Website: home-depot
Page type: billing-address
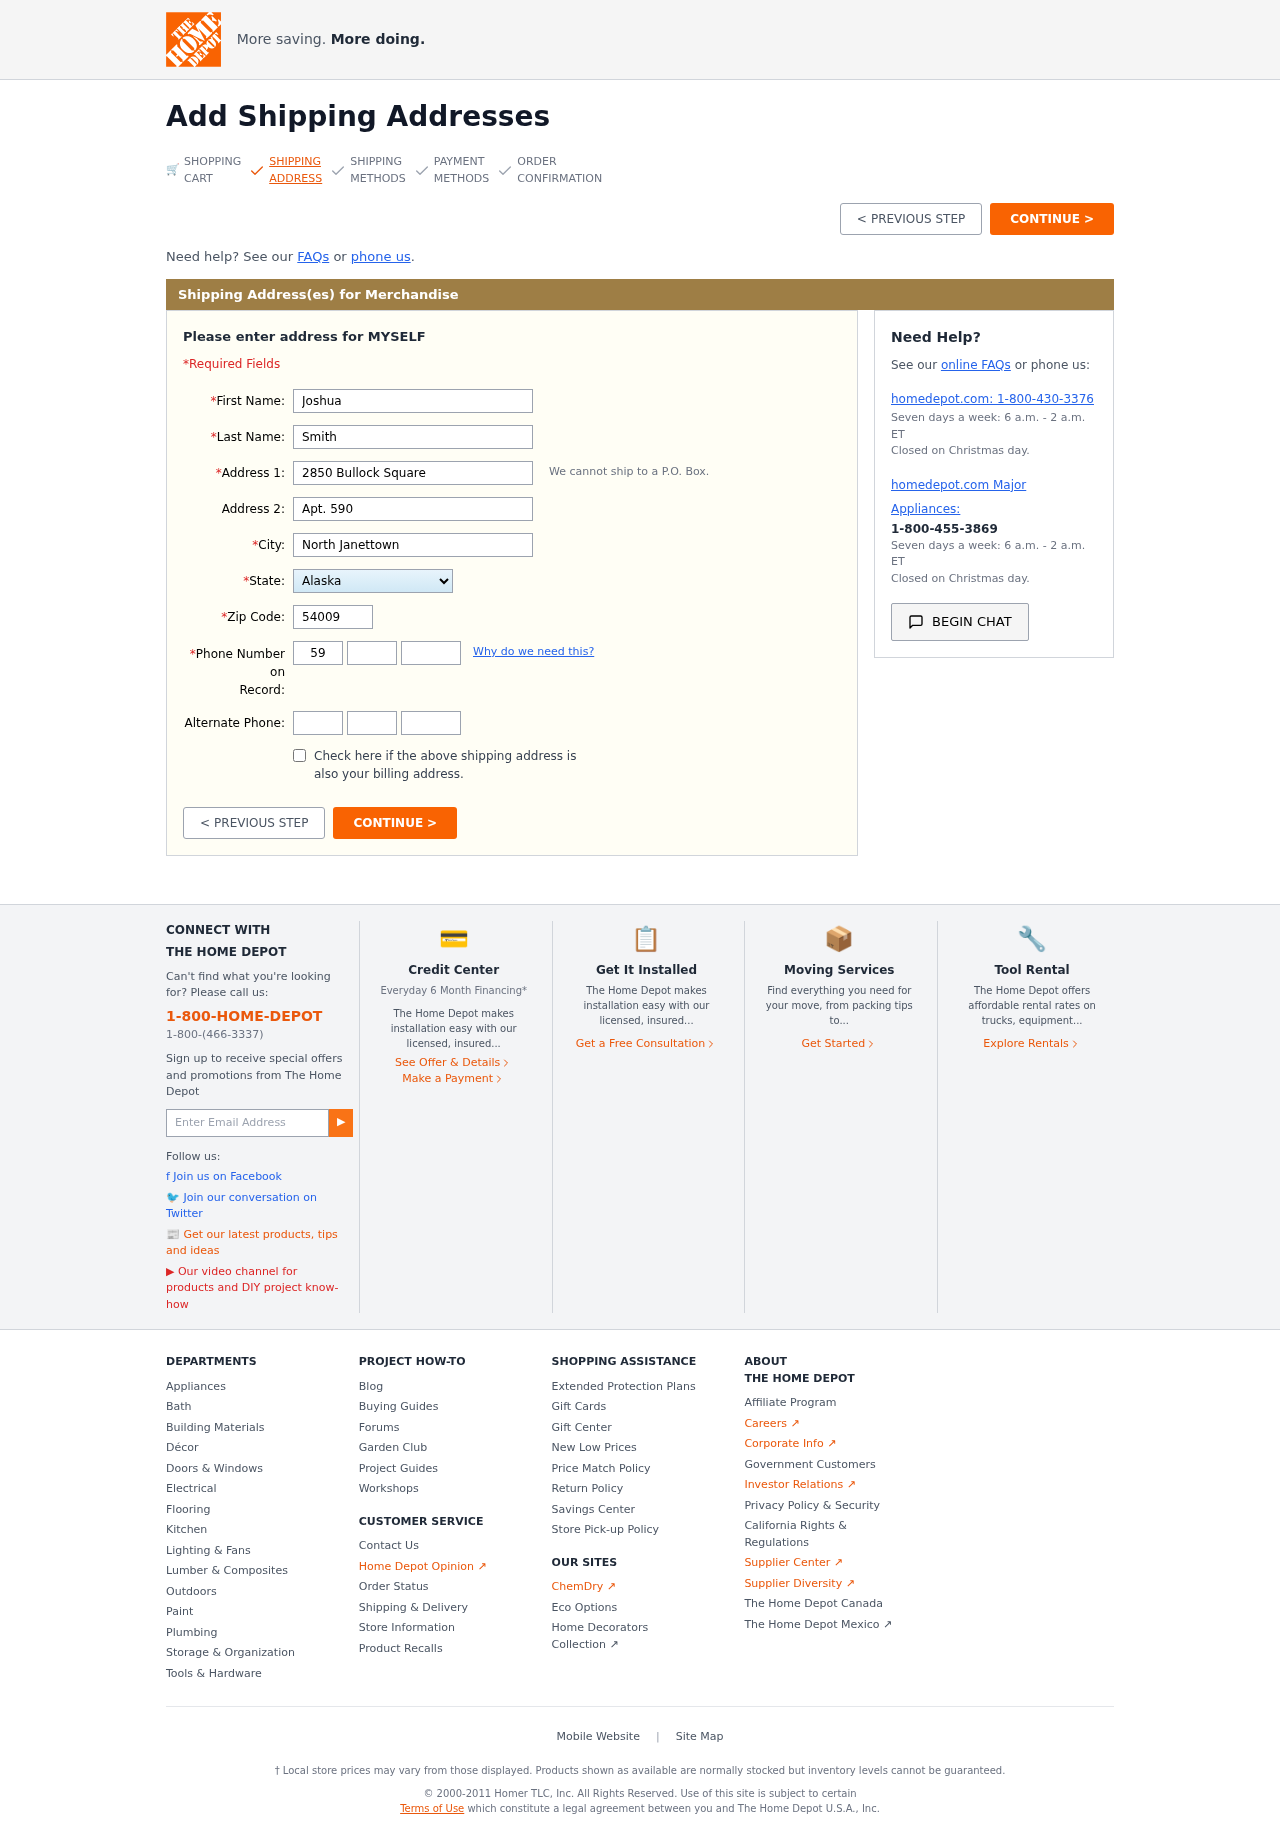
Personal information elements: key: PII_STATE
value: Alaska
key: PII_FIRSTNAME
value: Joshua
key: PII_LASTNAME
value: Smith
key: PII_STREET
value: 2850 Bullock Square
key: PII_STREET2
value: Apt. 590
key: PII_CITY
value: North Janettown
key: PII_POSTCODE
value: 54009
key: PII_PHONE_AREA
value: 597
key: PII_PHONE_PREFIX
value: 258
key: PII_PHONE_LINE
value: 8340